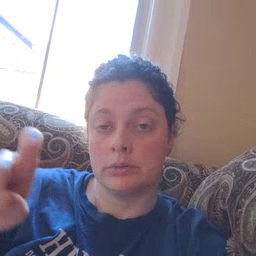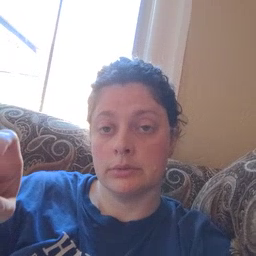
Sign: closet